Question: I would appreciate all help I can get. I'm learning PL/SQL and have stumbled on a problem so please help me find an appropriate way of handling this situation :)
I'm running Oracle 11gR2
My schema:
'''
CREATE TABLE "ENTRY"
(
"TYPE" VARCHAR2(5 CHAR) ,
"TRANSACTION" VARCHAR2(5 CHAR),
"OWNER" VARCHAR2(5 CHAR)
);
CREATE TABLE "VIEW"
(
"TYPE" VARCHAR2(5 CHAR) ,
"TRANSACTION" VARCHAR2(5 CHAR),
"OWNER" VARCHAR2(5 CHAR)
);
CREATE TABLE "REJECTED"
(
"TYPE" VARCHAR2(5 CHAR) ,
"TRANSACTION" VARCHAR2(5 CHAR),
"OWNER" VARCHAR2(5 CHAR)
);
'''
My sample data:
'''
insert into entry (type, transaction, owner) values (11111, 11111, 11111);
insert into entry (type, transaction, owner) values (22222, 22222, 22222);
'''
Now for the puzzling part, I've wrote this procedure that should copy the values from the ENTRY table to VIEW table if a record does not exist for specific (transaction AND owner) combination. If such a combination exists in the VIEW table that record should then go to the REJECTED table. This procedure does that but on multiple runs of the procedure I get more and more entries in the REJECTED table so my question is how to limit inserts in the REJECTED table - if a record already exists in the REJECTED table then do nothing.
'''
create or replace PROCEDURE COPY AS
v_owner_entry ENTRY.owner%TYPE;
v_transaction_entry ENTRY.transaction%TYPE;
v_owner VIEW.owner%TYPE;
v_transaction VIEW.transaction%TYPE;
begin
begin
select e.owner, e.transaction, v.owner, v.transaction
into v_owner_entry, v_transaction_entry, v_owner, v_transaction
from entry e, view v
where e.owner = v.owner
and e.transaction = v.transaction;
EXCEPTION
when too_many_rows
then
insert into REJECTED
(
TYPE,
TRANSACTION,
OWNER
)
SELECT
s1.TYPE,
s1.TRANSACTION,
s1.OWNER
FROM ENTRY s1;
when no_data_found
THEN
insert into VIEW
(
TYPE,
TRANSACTION,
OWNER
)
SELECT
s.TYPE,
s.TRANSACTION,
s.OWNER
FROM ENTRY s;
end;
end;
'''
Any suggestions guys? :)
Cheers!
Sorry if the original post wasn't clear enough -
The procedure should replicate data (on a daily basis) from DB1 to DB2 and insert into VIEW or REJECTED depending on the conditions. Here is a photo, maybe it would be clearer:

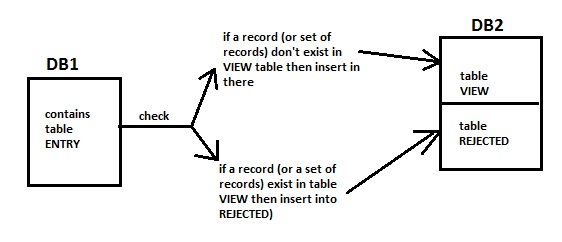
Answer: I think Dmitry was trying to suggest using MERGE the too_many_rows case of your exception handler. So you've already done the SELECT up front and determined that the Entry row appears in your View table and so it raises the exception too_many_rows.
The problem is that you don't know which records have thrown the exception (assuming your Entry table has more than one row easy time this procedure is called). So I think your idea of using the exception section to determine that you have too many rows was elegant, but insufficient for your needs.
As a journeyman programmer, instead of trying to come up with something terribly elegant, I'd use more brute force.
Something more like:
'''
BEGIN
FOR entry_cur IN
(select e.owner, e.transaction, SUM(NVL2(v.owner, 1, 0)) rec_count
from entry e, view v
where e.owner = v.owner(+)
and e.transaction = v.transaction(+)
GROUP BY e.owner, e.transaction)
LOOP
CASE WHEN rec_count > 0
THEN INSERT INTO view
ELSE MERGE INTO rejected r
ON (r.transaction = entry_cur.transaction
AND r.owner = entry_cur.owner)
WHEN NOT MATCHED THEN INSERT blah blah blah
;
END LOOP;
END;
'''
The HAVING COUNT(*) > 1 will
No exceptions thrown. The loop gives you the correct record you don't want to insert into View. BTW, I couldn't get over that you used keywords for object names - view, transaction, etc. You enquoted the table names on the CREATE TABLE "VIEW" statement, which gets around the fact that these are keywords, but you didn't when you referenced them later, so I'm surprised the compiler didn't reject the code. I think that's a recipe for disaster because it makes debugging so much harder. I"m just hoping that you did this for the example here, not in PL/SQL.
Personally, I've had trouble using the MERGE statement where it didn't seem to work consistently, but that was an Oracle version long ago and probably my own ignorance in how it should work.